Question: how to create xib files like this?
below is the screen shot what am looking for?
note:- i want to create like sub file ( en)

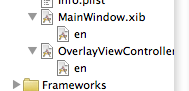
Answer: In Xcode 3.2.5 that I'm using, you right-click on the XIB, select Get Info, then there's a 'Make File Localizable' button, which will create the structure you're looking for and then allow you to add more languages (you have to translate the files yourself though ;-)
I have written a tutorial with more info on I18N if you're interested, <URL>...